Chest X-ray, PA view. Patient: 67 years old, sex F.
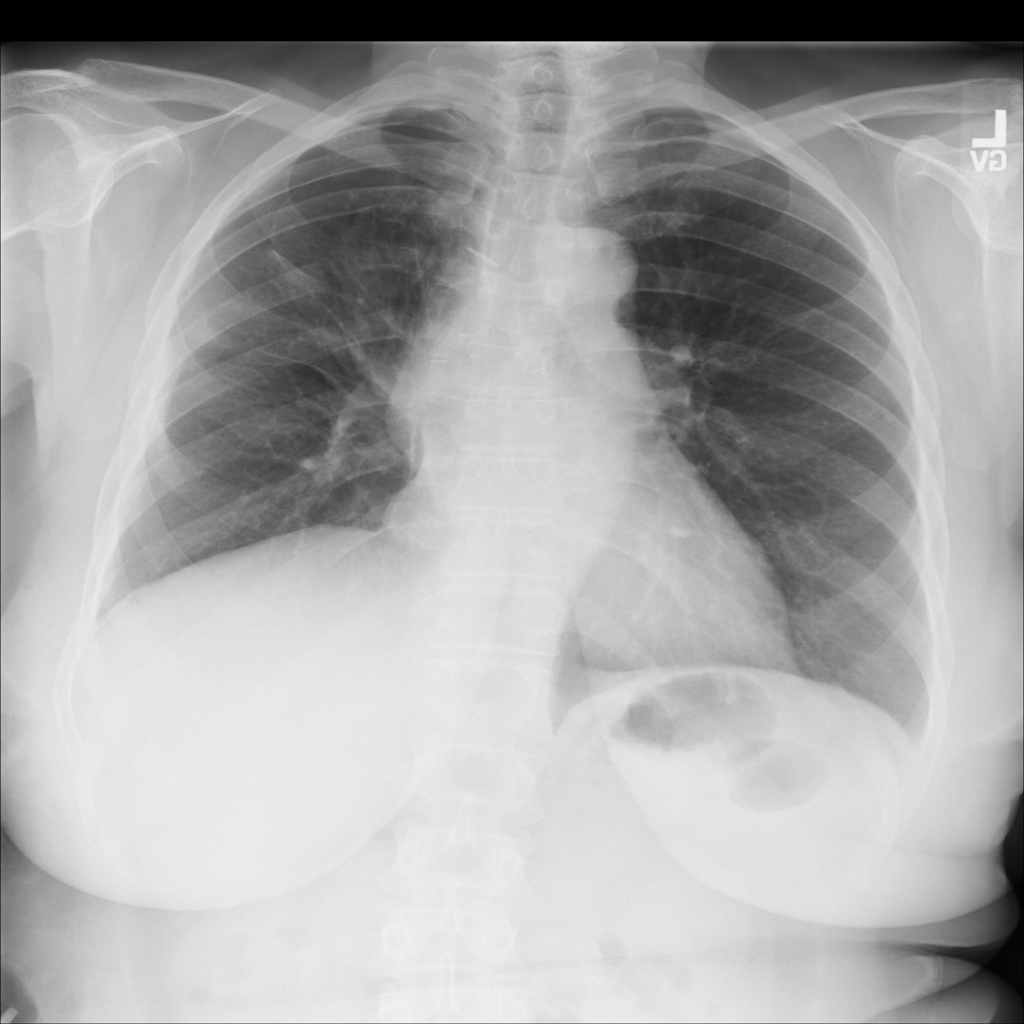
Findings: Pneumothorax